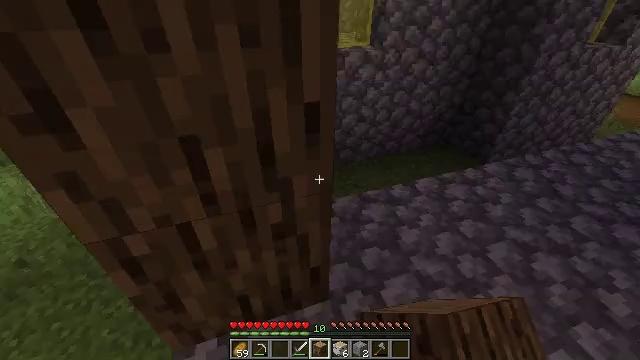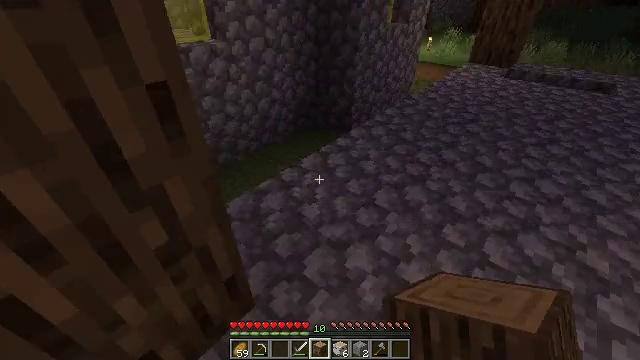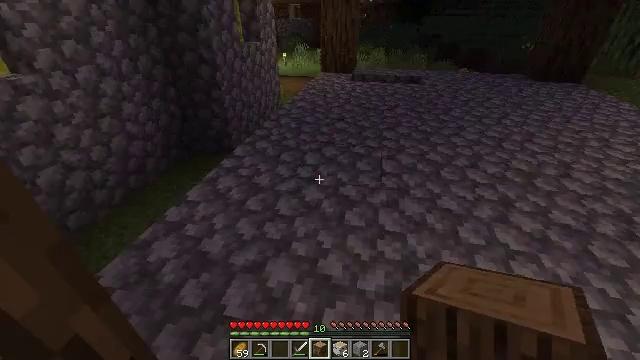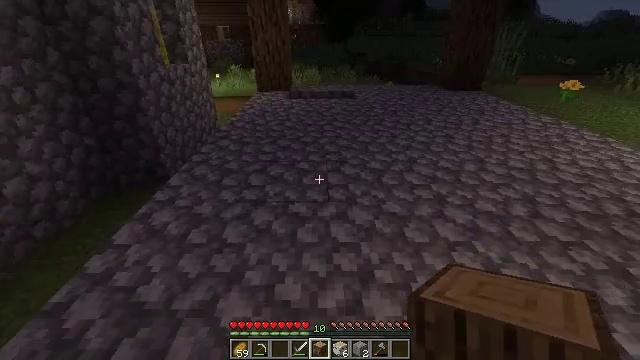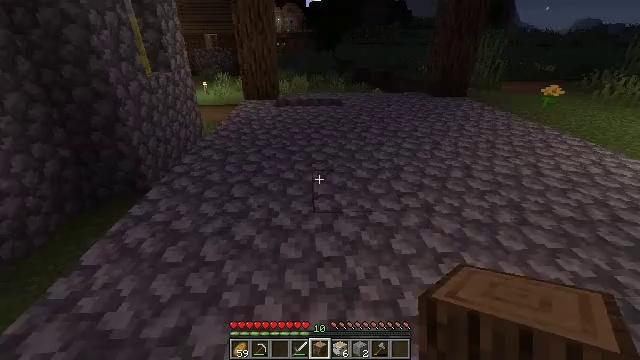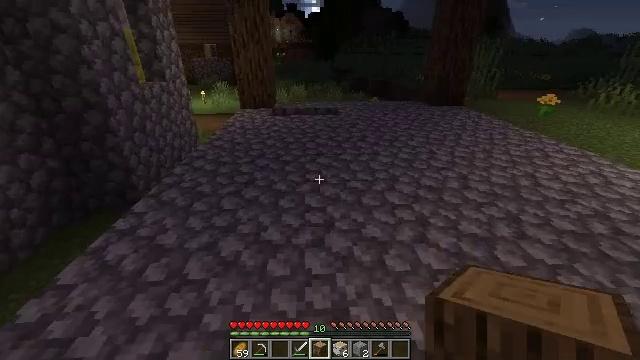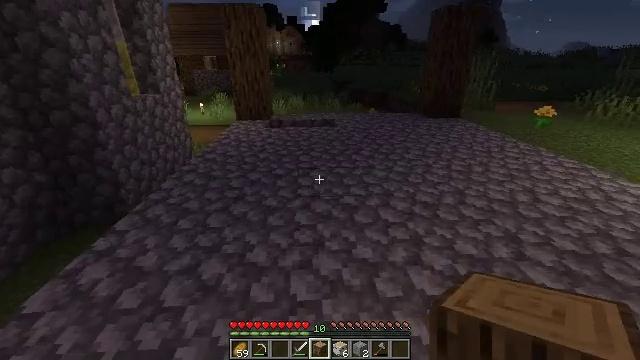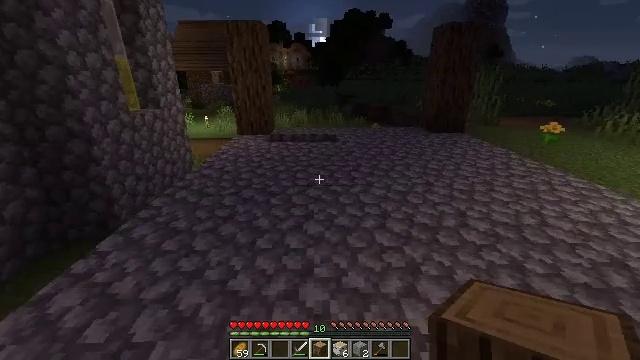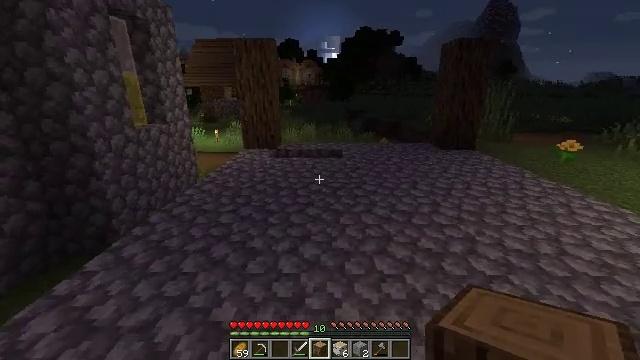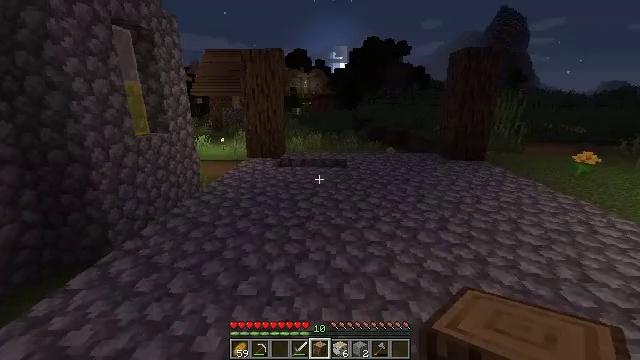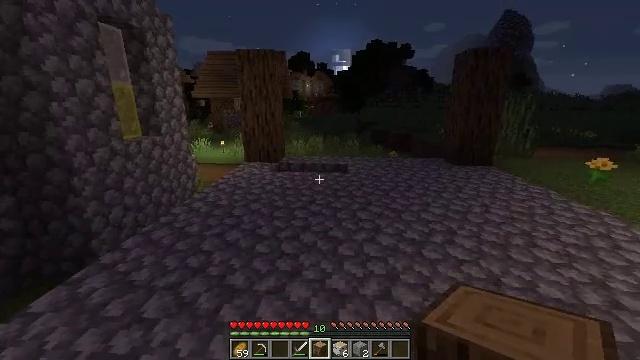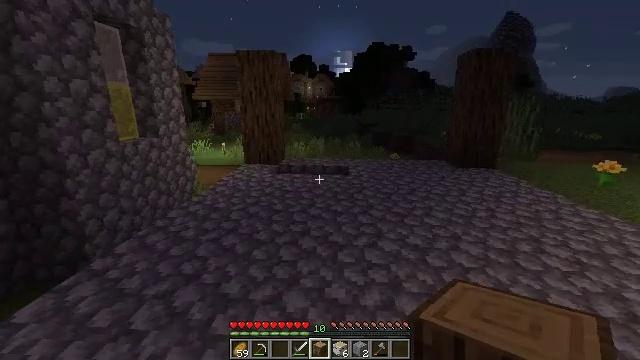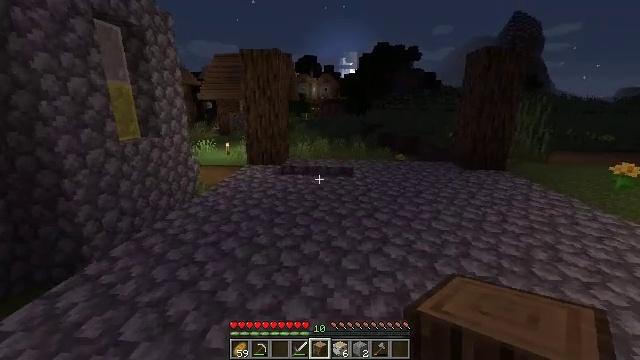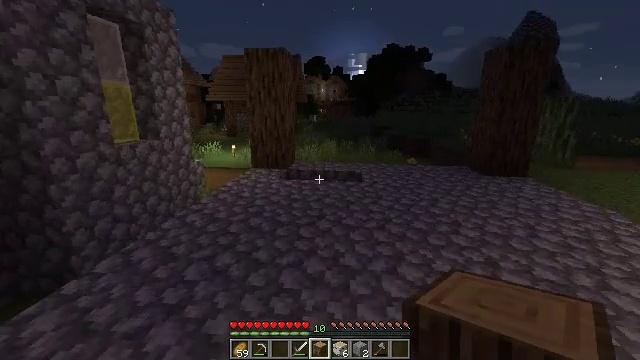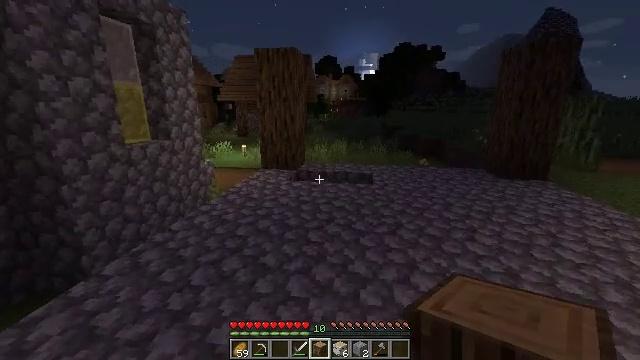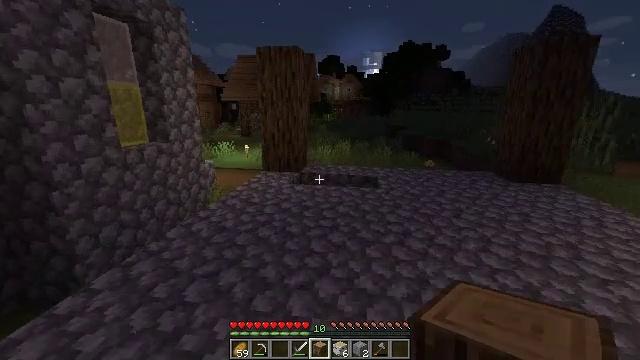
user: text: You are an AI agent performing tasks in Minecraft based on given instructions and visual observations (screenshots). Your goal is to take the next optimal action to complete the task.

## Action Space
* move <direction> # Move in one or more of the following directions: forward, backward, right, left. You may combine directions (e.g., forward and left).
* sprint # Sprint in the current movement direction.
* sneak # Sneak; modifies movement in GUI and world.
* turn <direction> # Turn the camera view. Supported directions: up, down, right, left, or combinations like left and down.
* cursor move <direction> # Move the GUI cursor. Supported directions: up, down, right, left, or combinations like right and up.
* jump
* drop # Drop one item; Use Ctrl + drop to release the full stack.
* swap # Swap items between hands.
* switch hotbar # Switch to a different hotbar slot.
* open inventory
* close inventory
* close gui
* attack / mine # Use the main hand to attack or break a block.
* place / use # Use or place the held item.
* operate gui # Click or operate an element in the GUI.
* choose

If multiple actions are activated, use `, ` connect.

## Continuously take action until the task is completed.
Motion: motion action
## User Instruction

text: Mine tall grass from the ground.
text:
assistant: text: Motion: turn right
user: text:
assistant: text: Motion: turn right and up
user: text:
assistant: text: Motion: move forward and move right, turn right and up
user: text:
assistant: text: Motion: move forward and move right, turn right and up
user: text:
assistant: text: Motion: move forward and move right, turn up
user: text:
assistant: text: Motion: move forward and move right, turn up
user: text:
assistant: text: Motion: move forward and move right, turn left and up
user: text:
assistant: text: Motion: move forward, turn left and up
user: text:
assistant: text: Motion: move forward, turn left and up
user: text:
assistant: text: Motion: move forward
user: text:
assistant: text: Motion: move forward
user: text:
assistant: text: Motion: move forward, turn left
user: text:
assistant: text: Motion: move forward, turn left
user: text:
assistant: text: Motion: move forward, turn left
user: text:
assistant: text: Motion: move forward
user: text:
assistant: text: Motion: move forward
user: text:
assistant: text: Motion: move forward
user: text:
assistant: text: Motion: move forward
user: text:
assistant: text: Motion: move forward, turn left
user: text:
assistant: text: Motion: move forward, turn left
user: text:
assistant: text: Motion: move forward, turn left
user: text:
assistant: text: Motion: move forward, turn left
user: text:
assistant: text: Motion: move forward, turn left
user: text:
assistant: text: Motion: move forward
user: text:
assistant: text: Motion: move forward
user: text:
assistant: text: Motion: move forward
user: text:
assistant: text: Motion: move forward
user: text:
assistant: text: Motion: move forward
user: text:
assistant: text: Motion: move forward
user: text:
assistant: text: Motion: move forward